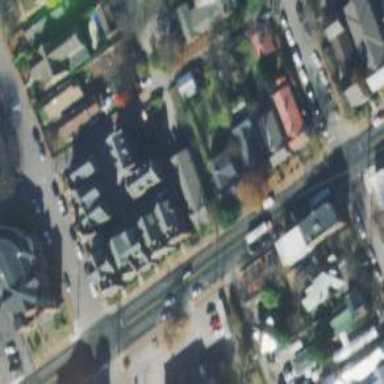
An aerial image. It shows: Alleyway designated as service road.